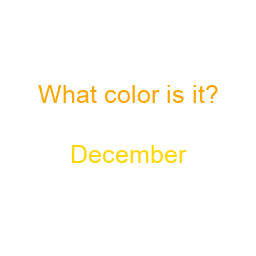
Color: gold
Background color: white
Question text color: orange